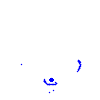
Particle: pion